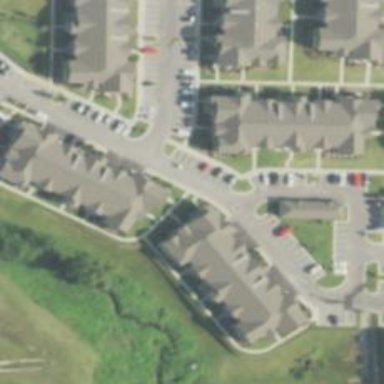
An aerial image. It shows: Living street.